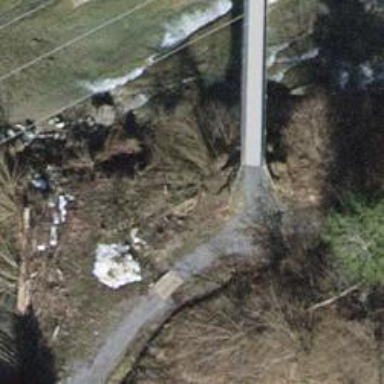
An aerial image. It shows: Path on bridge.